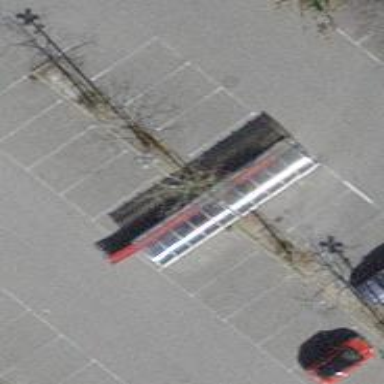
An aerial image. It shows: Trolley bay.